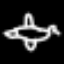
Label: airplane